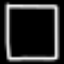
Label: square